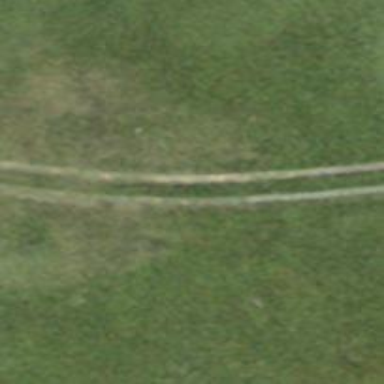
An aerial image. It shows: Track with grade5 tracktype.